Aerial crown-view tile of a tropical tree (Barro Colorado Island, Panama), acquired 20240813:
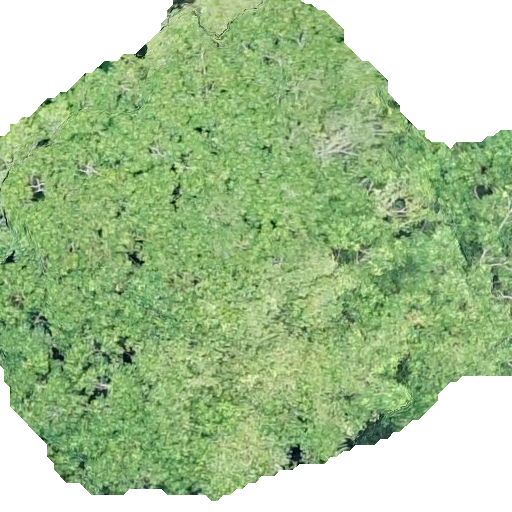
Species: Hura crepitans
GBIF accepted scientific name: Hura crepitans
Crown area: 319.617 m²